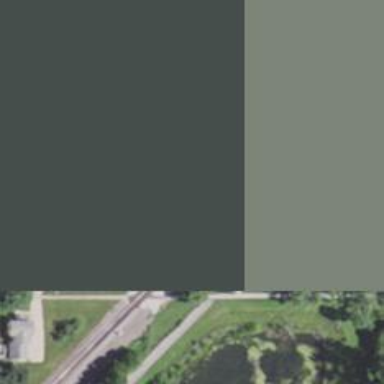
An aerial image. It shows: Railway crossing.